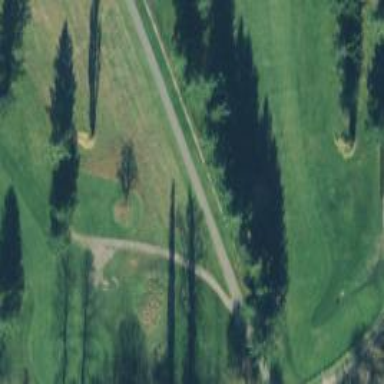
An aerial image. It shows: Pathway for golfing.